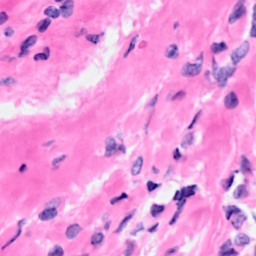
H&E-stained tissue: Breast